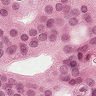
Metastatic tissue present: yes